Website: slack
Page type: newsletter-management
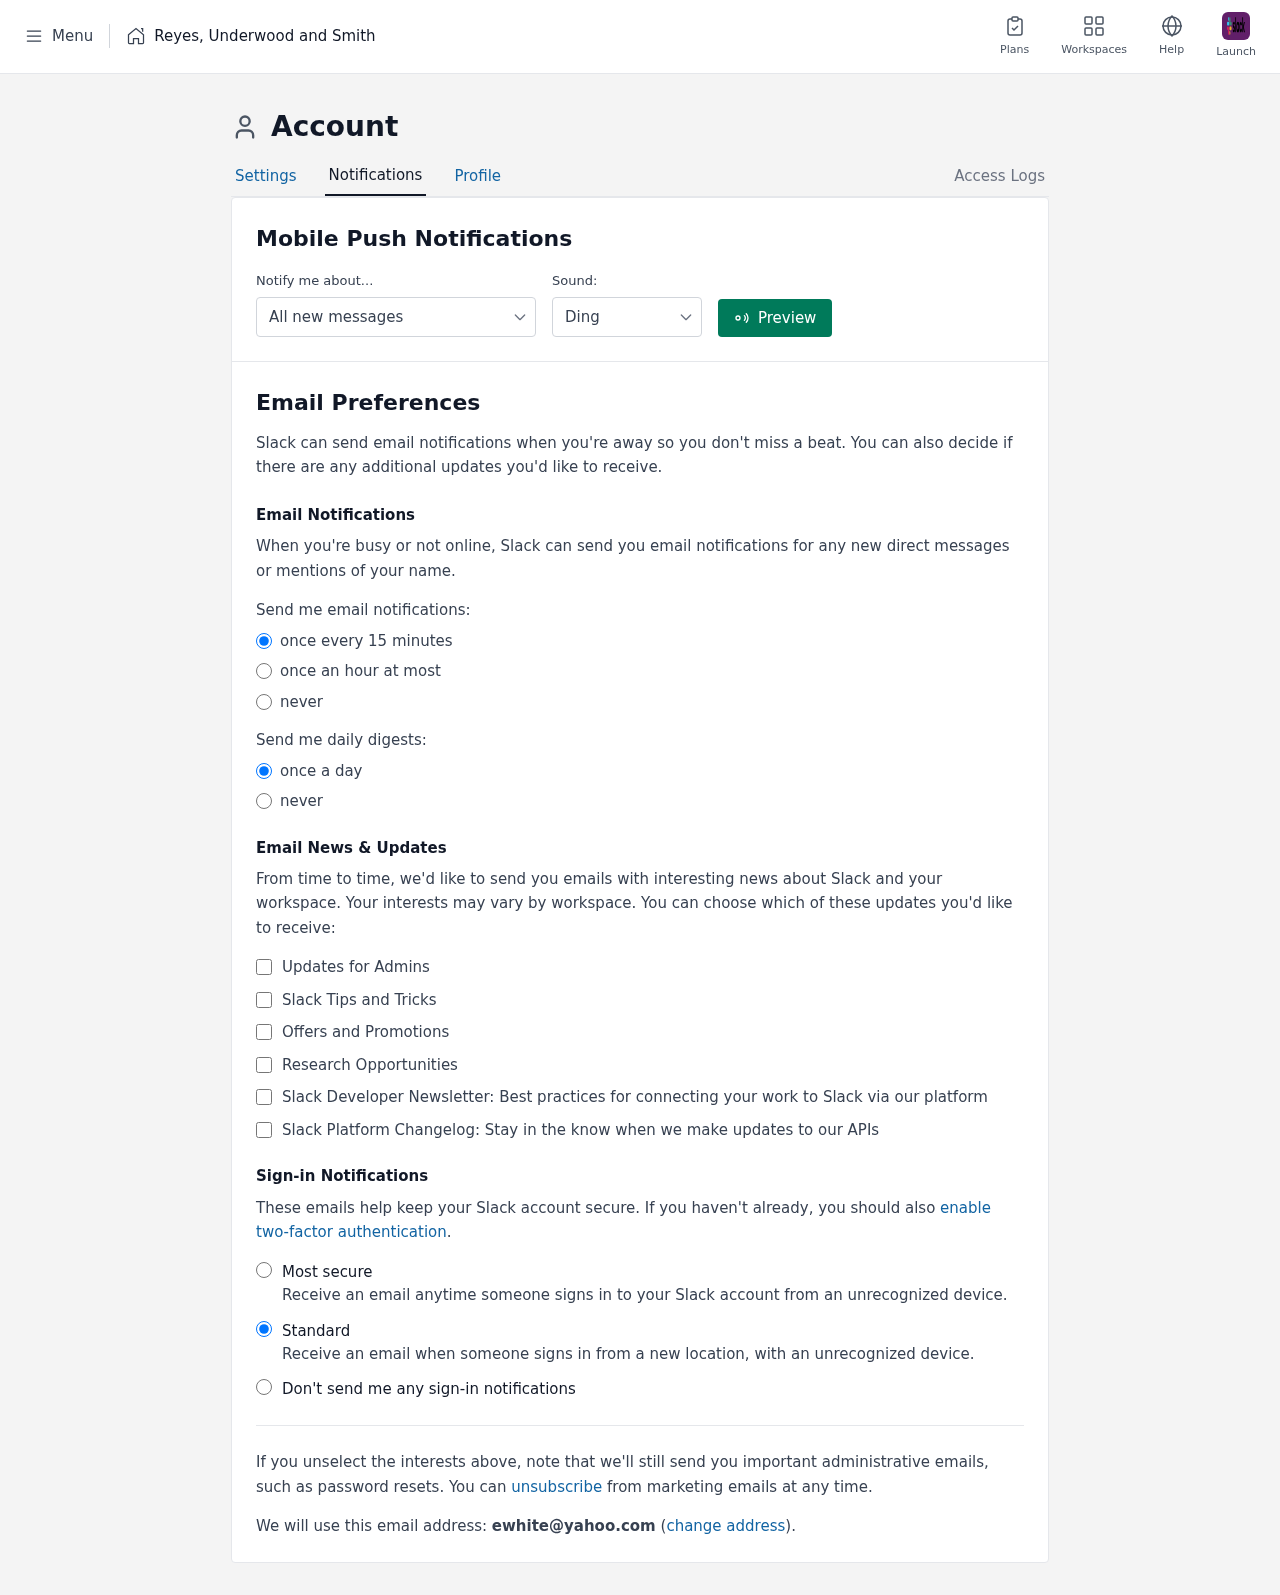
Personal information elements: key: PII_COMPANY
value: Reyes, Underwood and Smith
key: PII_EMAIL
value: ewhite@yahoo.com